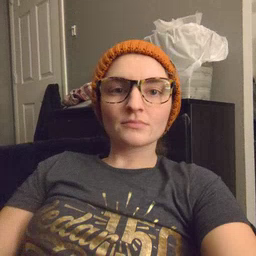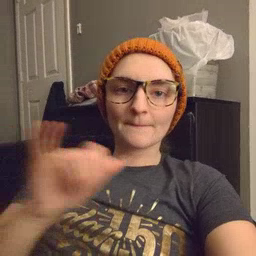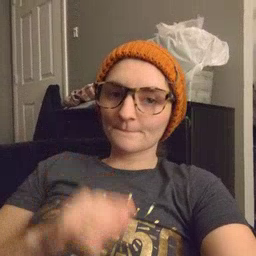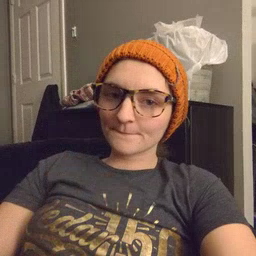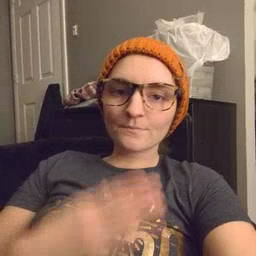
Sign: same